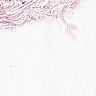
Metastatic tissue present: no